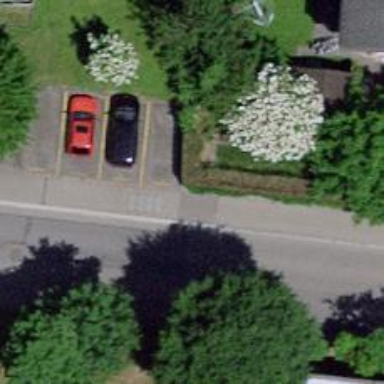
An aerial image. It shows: Hedge barrier.